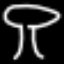
Label: mushroom